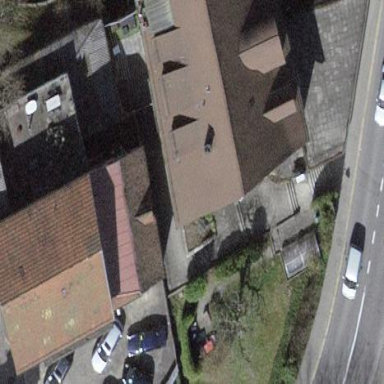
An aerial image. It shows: Residential apartments with gabled roof.